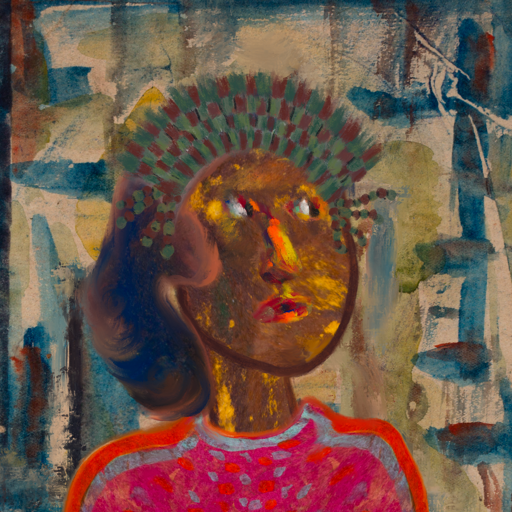
Background: Orphan, Head And Neck Side: Comrade, Face Side: An_Impression, Bust: Sisters, Hair Side: Mother_And_Son_Son, Head Accessory: After_Raid_Crown, Second Necklace: Blank, Necklace: Blank, Baby: Blank